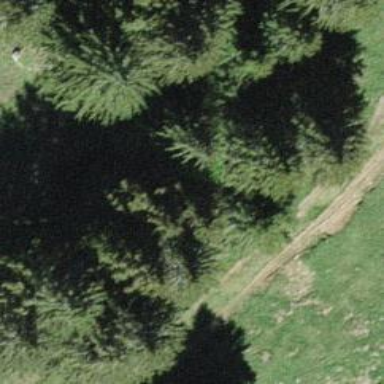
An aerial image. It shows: Needle-leaved tree in natural setting.